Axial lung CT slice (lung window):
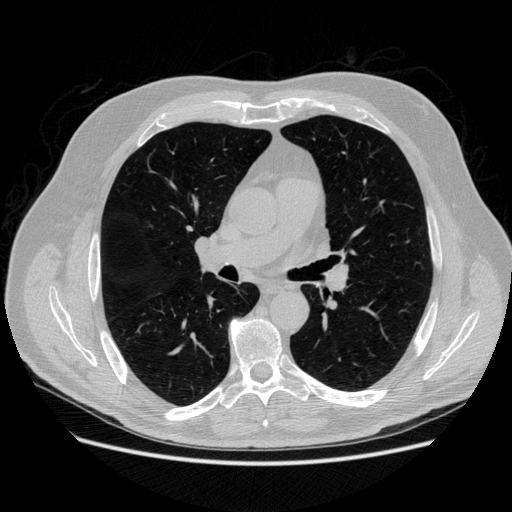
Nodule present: no